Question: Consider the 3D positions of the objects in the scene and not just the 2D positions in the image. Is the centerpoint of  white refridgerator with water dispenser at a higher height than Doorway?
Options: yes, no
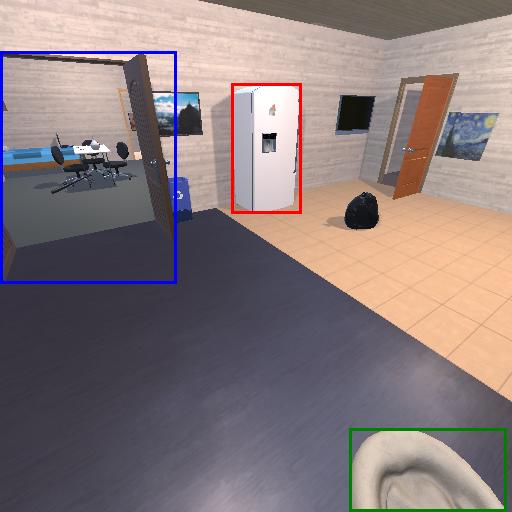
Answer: yes